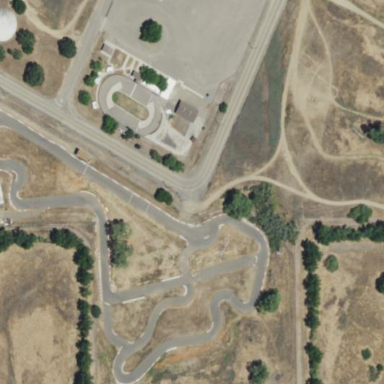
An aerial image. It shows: Asphalt raceway for karting.